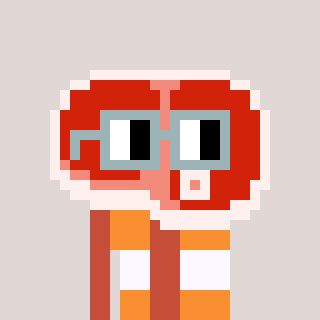
a pixel art character with square dark gray glasses, a steak-shaped head and a rust-colored body on a warm background